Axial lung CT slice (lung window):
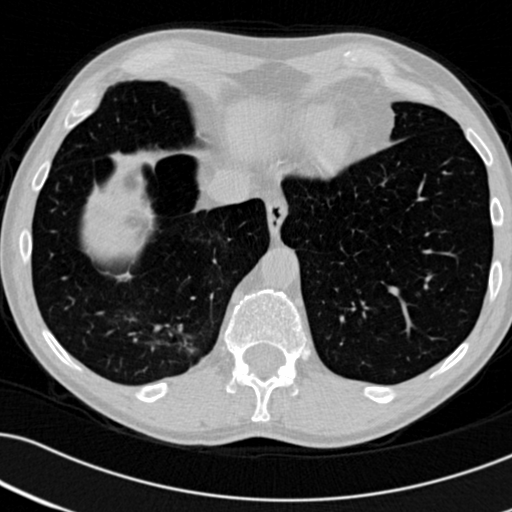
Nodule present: no